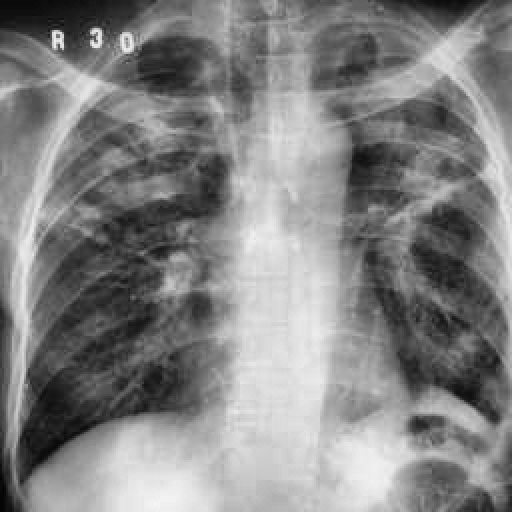
Finding: TUBERCULOSIS